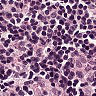
Metastatic tissue present: no